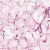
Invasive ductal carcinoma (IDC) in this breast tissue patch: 0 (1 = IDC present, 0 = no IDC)